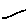
Label: line